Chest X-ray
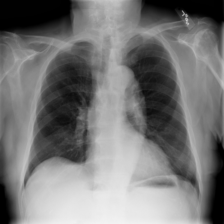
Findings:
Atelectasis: negative
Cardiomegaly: negative
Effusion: negative
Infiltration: negative
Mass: negative
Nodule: positive
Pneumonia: negative
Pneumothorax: negative
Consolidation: negative
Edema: negative
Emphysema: negative
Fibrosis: negative
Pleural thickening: negative
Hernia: negative